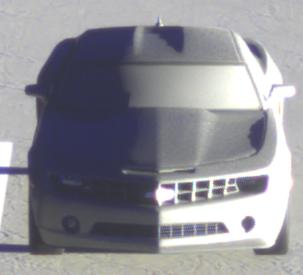
Make: Chevrolet
Model: Camaro Cabriolet 6.2 V8
Detailed model: Camaro (V) Coupé
Model produced from: 2011/09
Model produced until: 2014/02
Doors: 2
Color: gray
Road condition: dry road
Daytime: sunrise or sunset
Contrast: high contrast